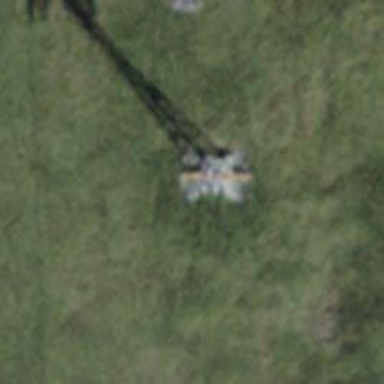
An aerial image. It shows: Pylon used for aerialway.